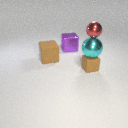
small brown rubber cube below large cyan metal sphere